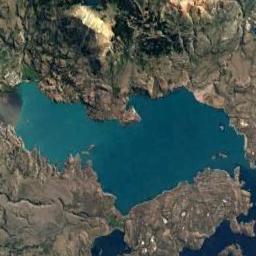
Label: lake